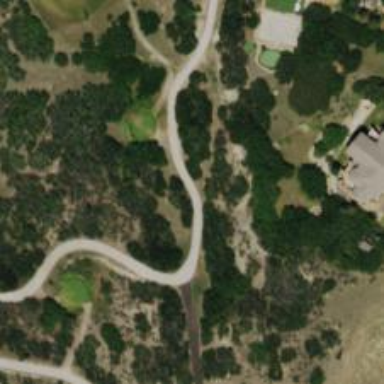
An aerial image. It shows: Service road used as golf cart path.